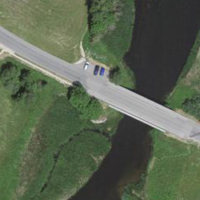
EUNIS habitat code: 16
Species observed at this site:
Sorbus aucuparia
Filipendula ulmaria